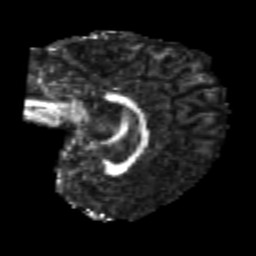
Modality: FA
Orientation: sagittal
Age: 21
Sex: female
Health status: healthy
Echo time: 0.074 s